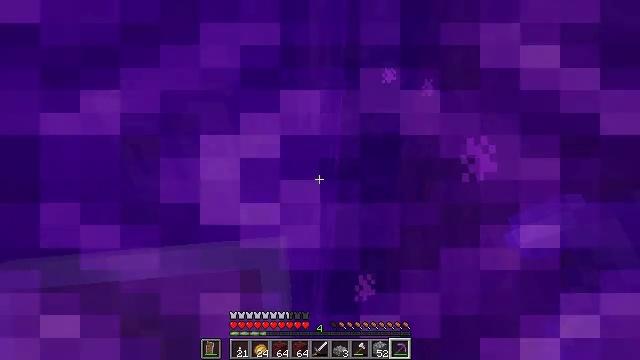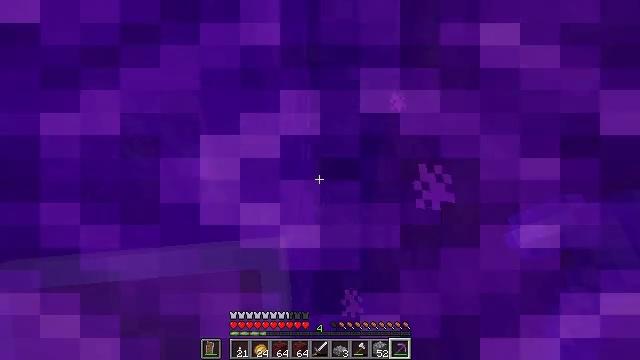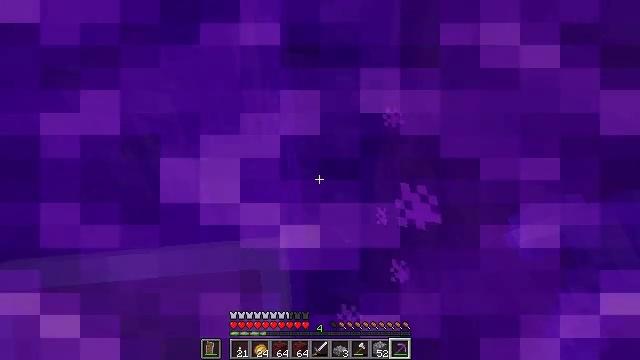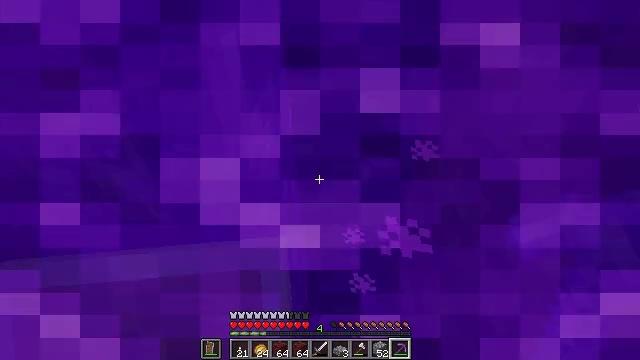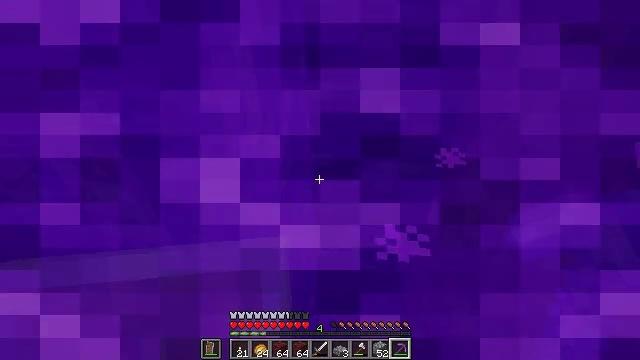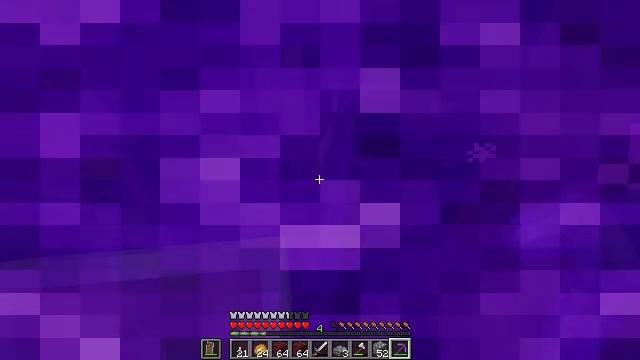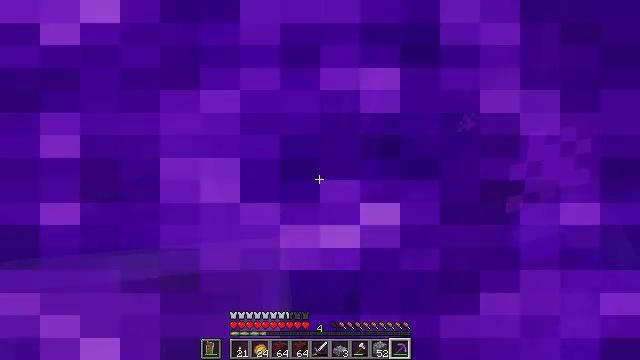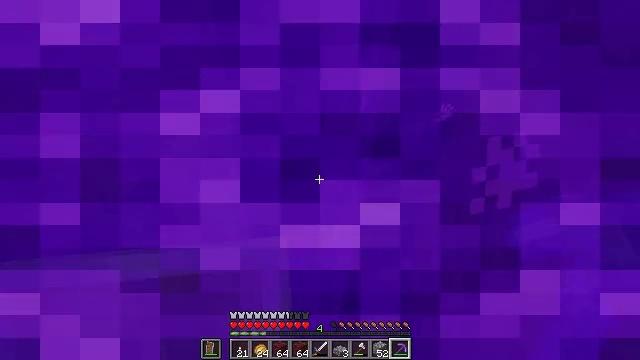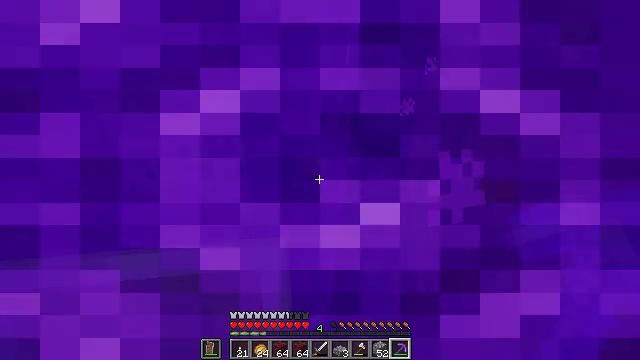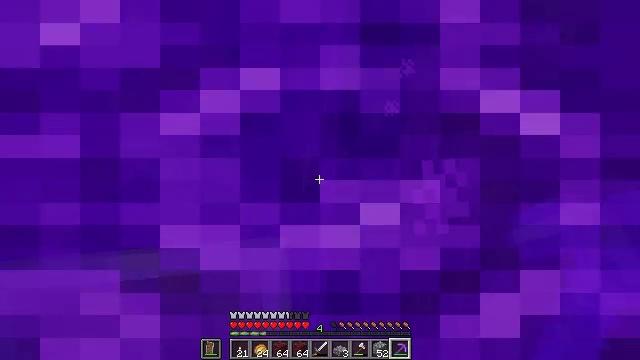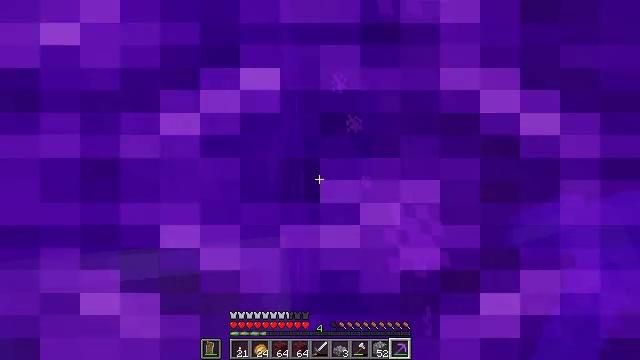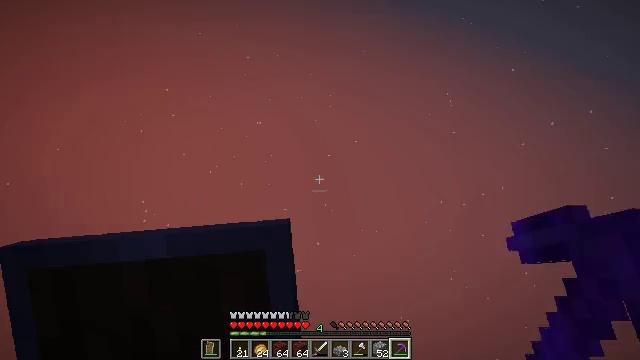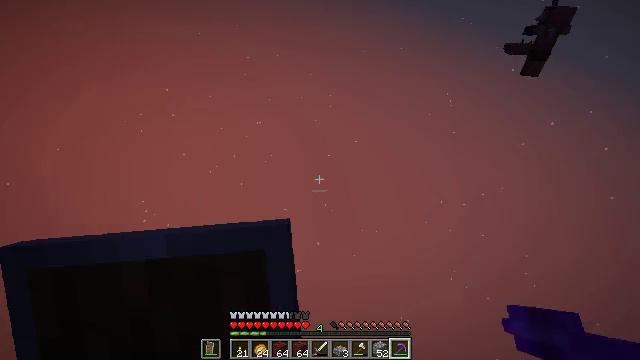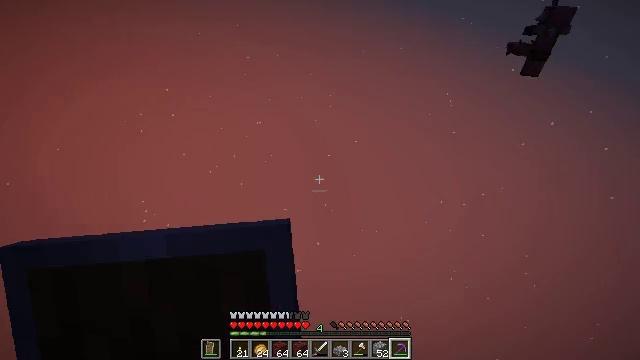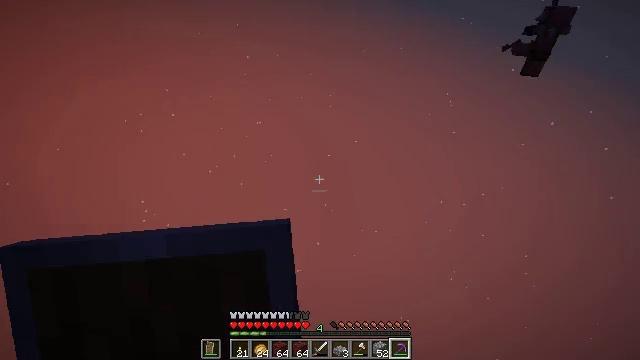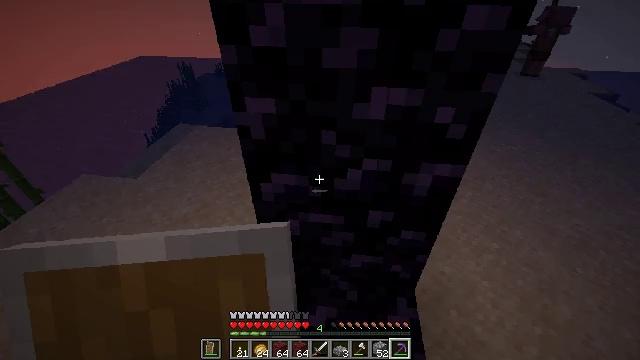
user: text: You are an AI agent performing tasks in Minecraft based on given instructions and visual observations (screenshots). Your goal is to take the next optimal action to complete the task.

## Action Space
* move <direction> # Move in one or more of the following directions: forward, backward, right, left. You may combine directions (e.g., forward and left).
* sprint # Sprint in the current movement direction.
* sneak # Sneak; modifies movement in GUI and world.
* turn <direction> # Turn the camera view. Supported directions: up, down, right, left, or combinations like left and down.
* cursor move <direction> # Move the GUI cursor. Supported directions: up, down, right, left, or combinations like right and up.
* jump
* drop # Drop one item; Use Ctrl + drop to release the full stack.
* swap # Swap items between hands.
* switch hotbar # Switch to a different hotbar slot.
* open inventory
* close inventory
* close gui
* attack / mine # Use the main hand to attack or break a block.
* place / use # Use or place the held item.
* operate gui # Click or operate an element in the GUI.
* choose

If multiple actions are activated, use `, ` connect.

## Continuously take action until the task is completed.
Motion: motion action
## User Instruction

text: craft item air
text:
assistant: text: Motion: no_op
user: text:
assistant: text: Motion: no_op
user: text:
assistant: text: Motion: no_op
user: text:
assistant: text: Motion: no_op
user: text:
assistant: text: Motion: no_op
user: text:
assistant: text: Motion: no_op
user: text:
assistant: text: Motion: no_op
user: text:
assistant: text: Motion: no_op
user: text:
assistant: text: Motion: no_op
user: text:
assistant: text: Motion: no_op
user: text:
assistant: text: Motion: no_op
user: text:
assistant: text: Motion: no_op
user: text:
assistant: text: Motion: no_op
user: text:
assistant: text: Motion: no_op
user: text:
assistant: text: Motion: no_op
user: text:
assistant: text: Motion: no_op
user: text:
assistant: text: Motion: no_op
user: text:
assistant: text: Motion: no_op
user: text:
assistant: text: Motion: no_op
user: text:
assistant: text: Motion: no_op
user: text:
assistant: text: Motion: no_op
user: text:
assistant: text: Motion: no_op
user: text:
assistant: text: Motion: no_op
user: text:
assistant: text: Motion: no_op
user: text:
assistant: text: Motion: no_op
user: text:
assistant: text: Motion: no_op
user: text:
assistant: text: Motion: no_op
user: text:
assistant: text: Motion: no_op
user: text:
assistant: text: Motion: no_op
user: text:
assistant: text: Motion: no_op